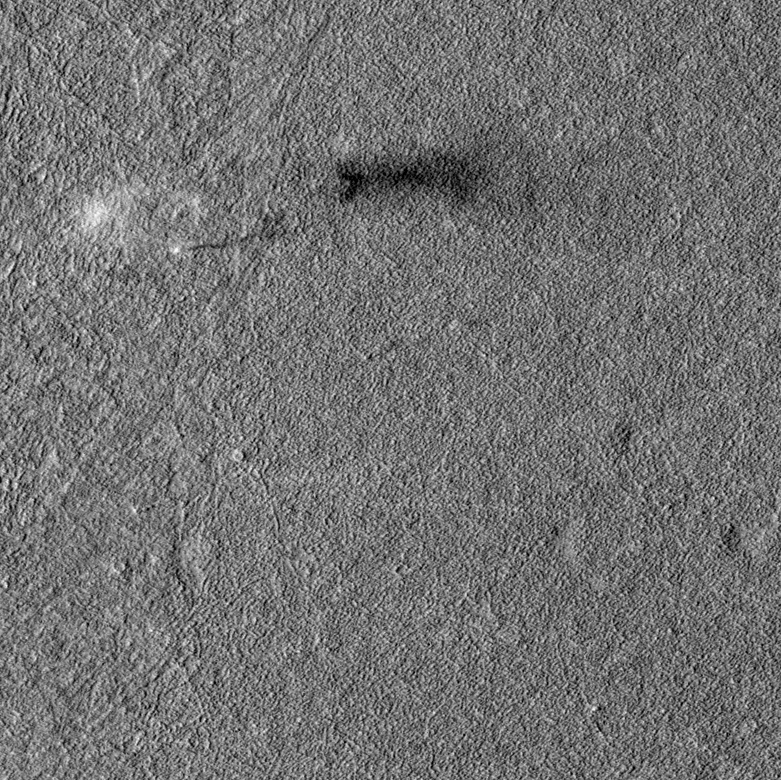
Label: dustdevil, dustdevil